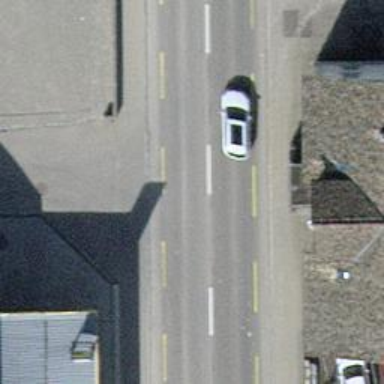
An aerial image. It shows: Sidewalk.